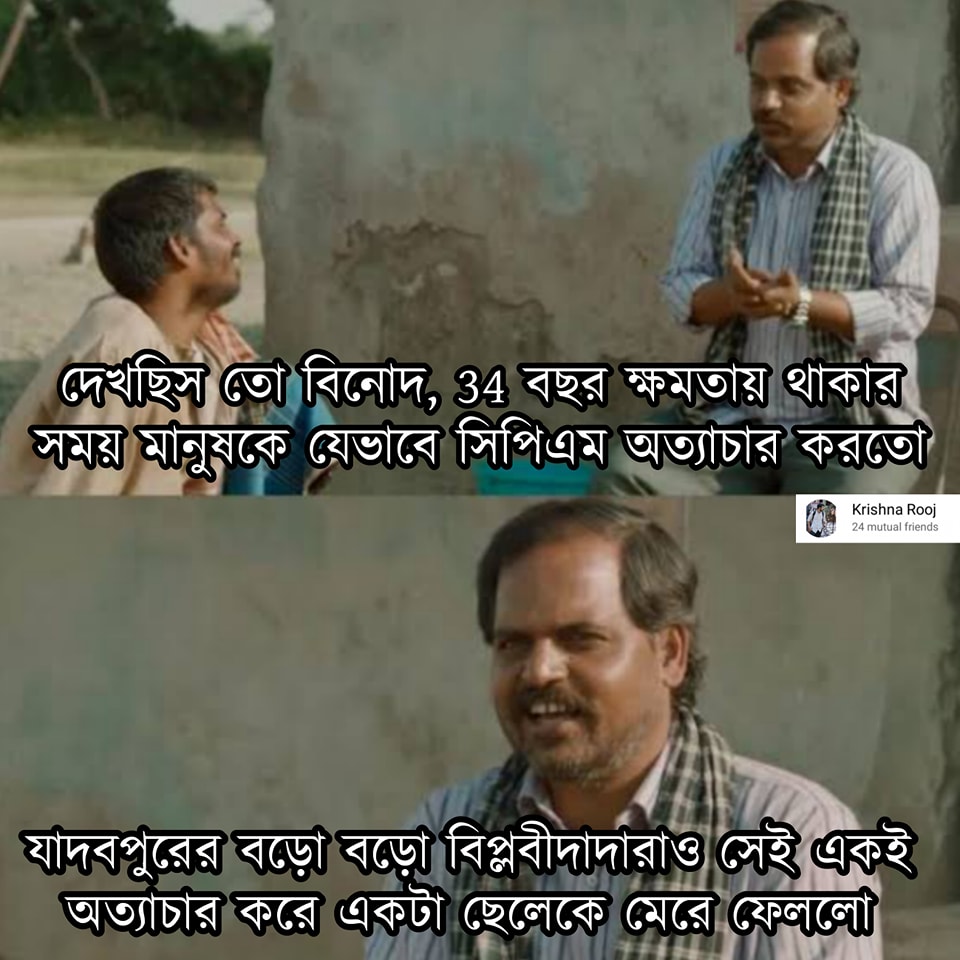
Text: দেখছিস তো বিনোদ ৩৪ বছর ক্ষমতায় থাকার সময় মানুষকে যেভাবে সিপিএম অত্যাচার করতো যাদবপুরের বড়ো বড়ো বিপ্লবী দাদারাও সেই একই অত্যাচার করে একটা ছেলেকে মেরে ফেললো
Label: Hate
Hate category: Political
Targeted group: Organization